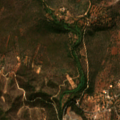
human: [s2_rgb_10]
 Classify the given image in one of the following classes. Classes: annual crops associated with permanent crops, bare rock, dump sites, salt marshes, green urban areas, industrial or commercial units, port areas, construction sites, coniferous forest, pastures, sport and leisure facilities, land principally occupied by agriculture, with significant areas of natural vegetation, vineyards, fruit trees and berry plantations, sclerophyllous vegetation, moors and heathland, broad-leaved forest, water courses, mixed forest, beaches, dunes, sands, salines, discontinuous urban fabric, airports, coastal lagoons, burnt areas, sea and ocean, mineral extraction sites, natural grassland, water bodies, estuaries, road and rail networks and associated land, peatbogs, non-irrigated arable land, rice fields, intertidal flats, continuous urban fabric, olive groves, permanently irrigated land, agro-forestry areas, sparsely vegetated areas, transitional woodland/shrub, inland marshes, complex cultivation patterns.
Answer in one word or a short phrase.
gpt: construction sites, olive groves, annual crops associated with permanent crops, complex cultivation patterns, broad-leaved forest, sclerophyllous vegetation, transitional woodland/shrub